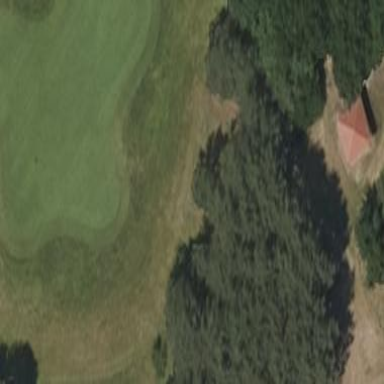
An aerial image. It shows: Golf green.